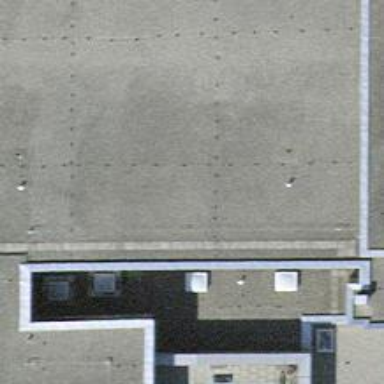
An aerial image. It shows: Flat-roofed building.